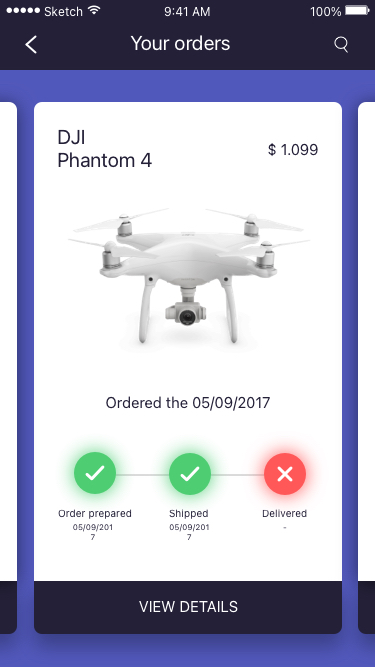
Text in this UI design:
VIEW DETAILS
-
Delivered
05/09/2017
Order prepared
05/09/2017
Shipped
Ordered the 05/09/2017
$ 1.099
DJI
Phantom 4
Your orders